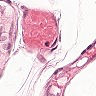
Metastatic tissue present: no